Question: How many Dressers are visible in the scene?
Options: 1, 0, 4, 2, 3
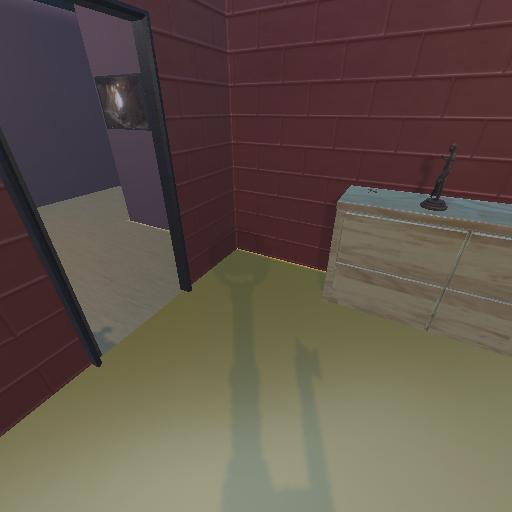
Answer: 1